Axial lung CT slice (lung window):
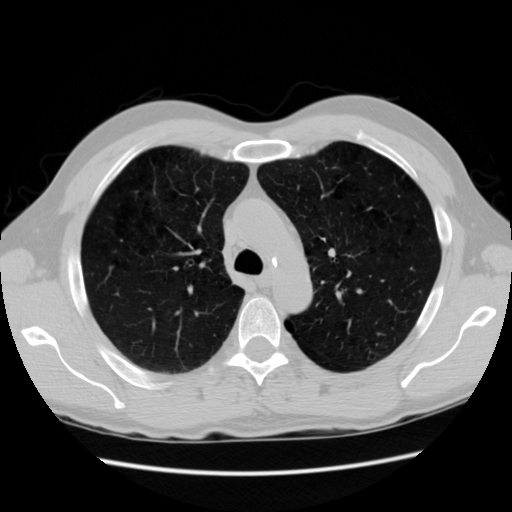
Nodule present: no